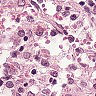
Metastatic tissue present: no